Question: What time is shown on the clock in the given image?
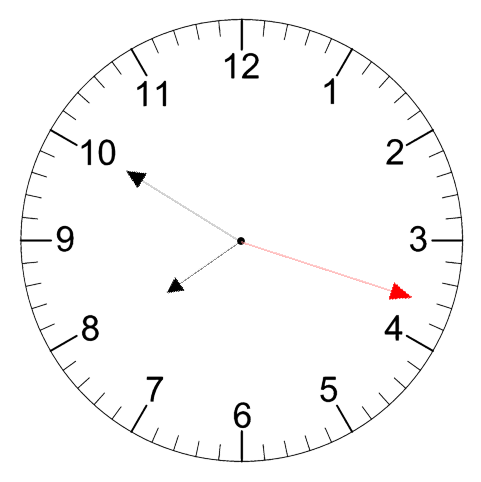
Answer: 07:50:18